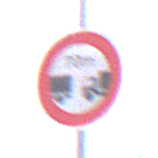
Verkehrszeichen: VerbotUnterschreitenMindestabstand
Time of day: MorningAfternoon
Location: Outdoor (Suburban)
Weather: Overcast
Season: NotSpecified
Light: Natural